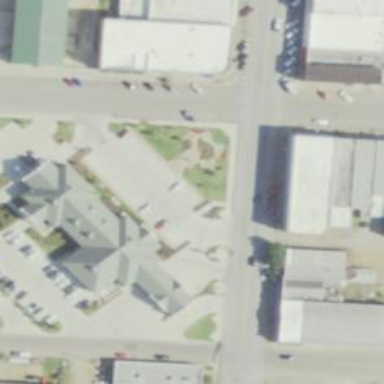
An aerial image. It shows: Bank building.